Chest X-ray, PA view. Patient: 36 years old, sex M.
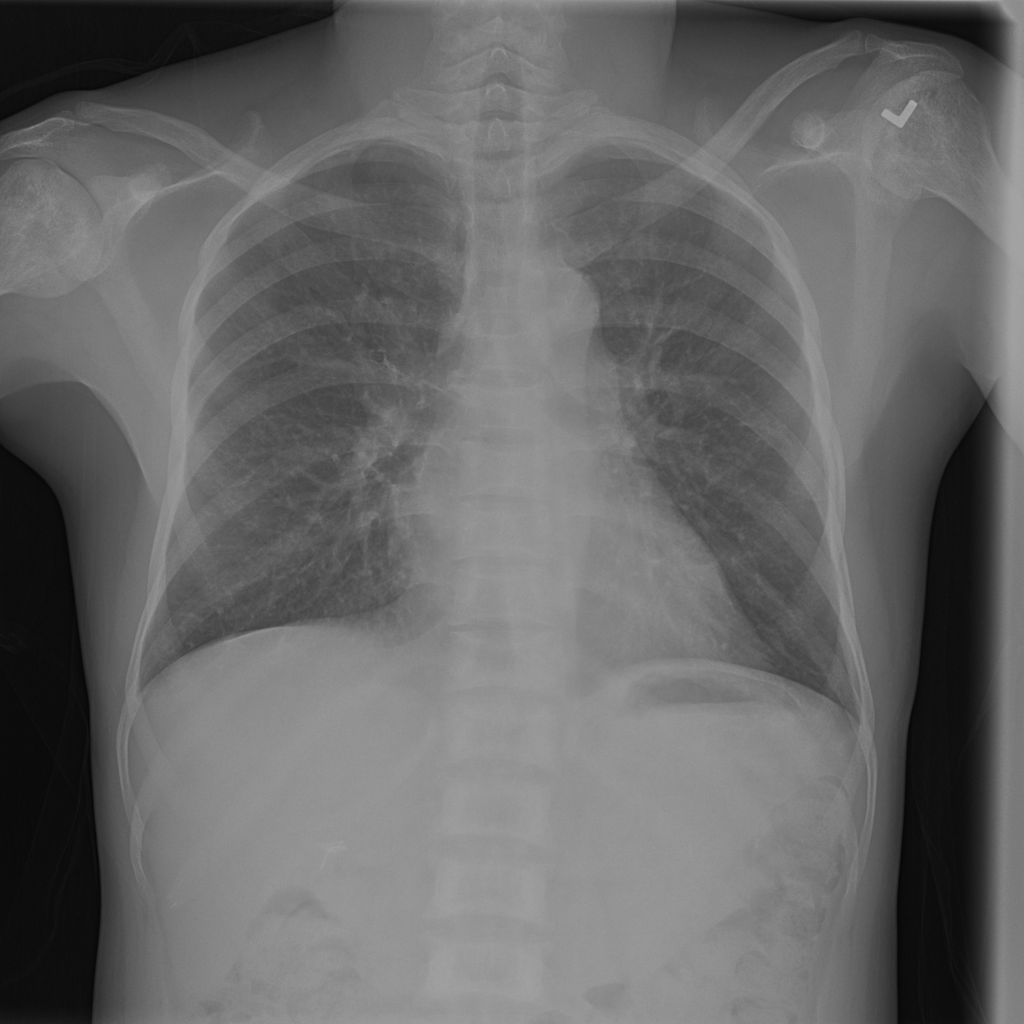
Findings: Fibrosis